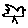
Label: bird